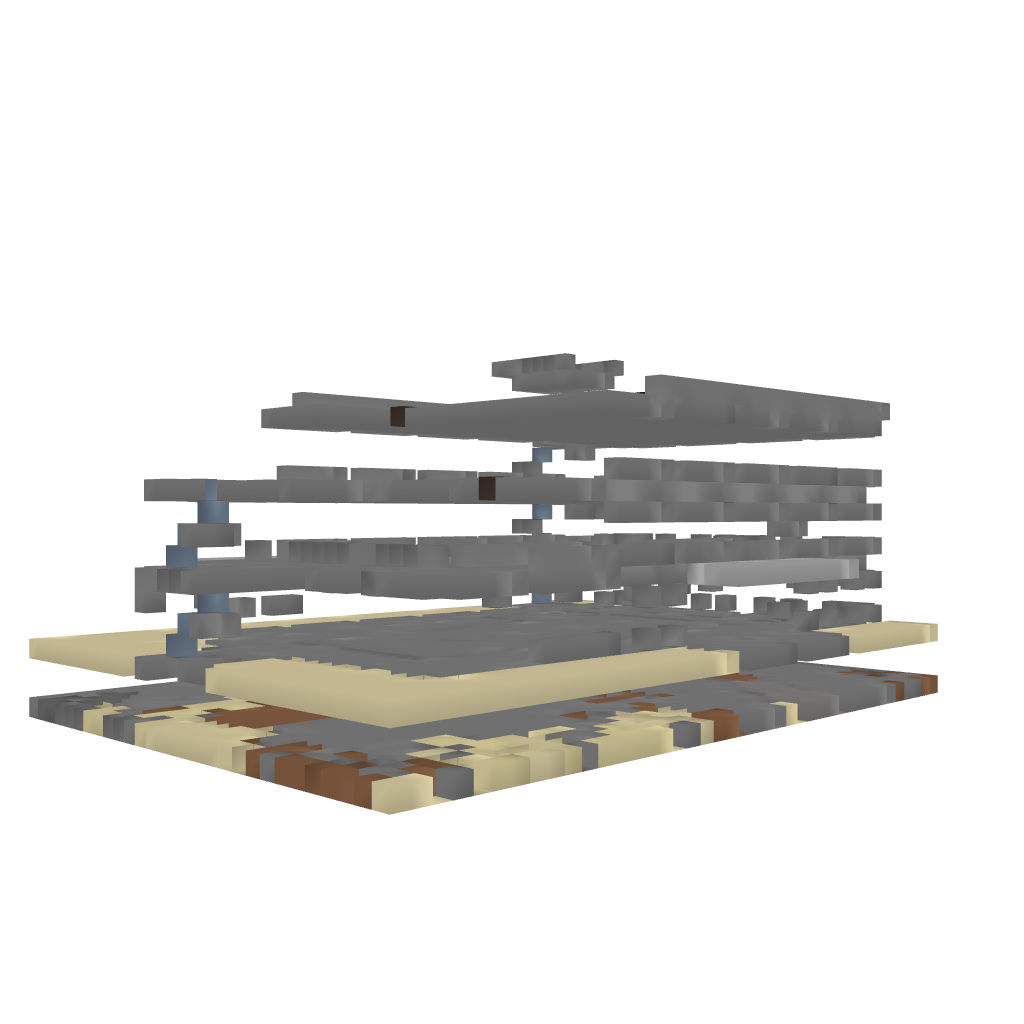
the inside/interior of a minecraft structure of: DayZ Arma Building